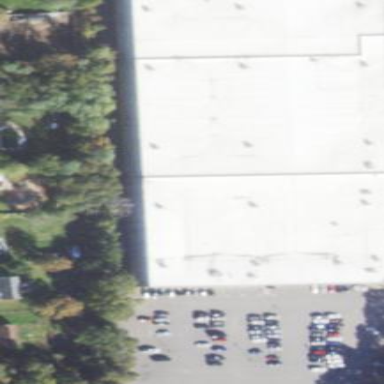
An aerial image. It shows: Warehouse building.